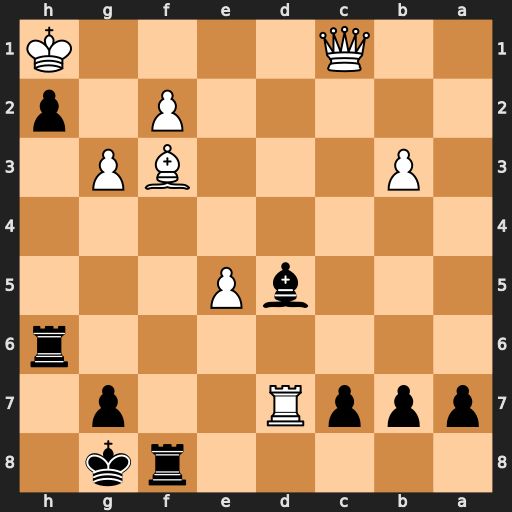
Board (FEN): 5rk1/pppR2p1/7r/3bP3/8/1P3BP1/5P1p/2Q4K
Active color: b
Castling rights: -
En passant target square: -
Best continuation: Bxf3#